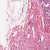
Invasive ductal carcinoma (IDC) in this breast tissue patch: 1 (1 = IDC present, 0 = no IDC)